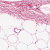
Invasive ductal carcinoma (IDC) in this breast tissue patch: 0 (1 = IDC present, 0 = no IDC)